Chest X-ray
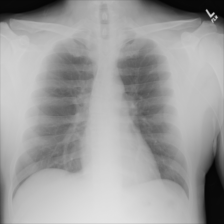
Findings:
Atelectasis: negative
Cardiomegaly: negative
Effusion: negative
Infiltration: negative
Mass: negative
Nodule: negative
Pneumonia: negative
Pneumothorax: negative
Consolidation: negative
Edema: negative
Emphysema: negative
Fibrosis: negative
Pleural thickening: negative
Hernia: negative